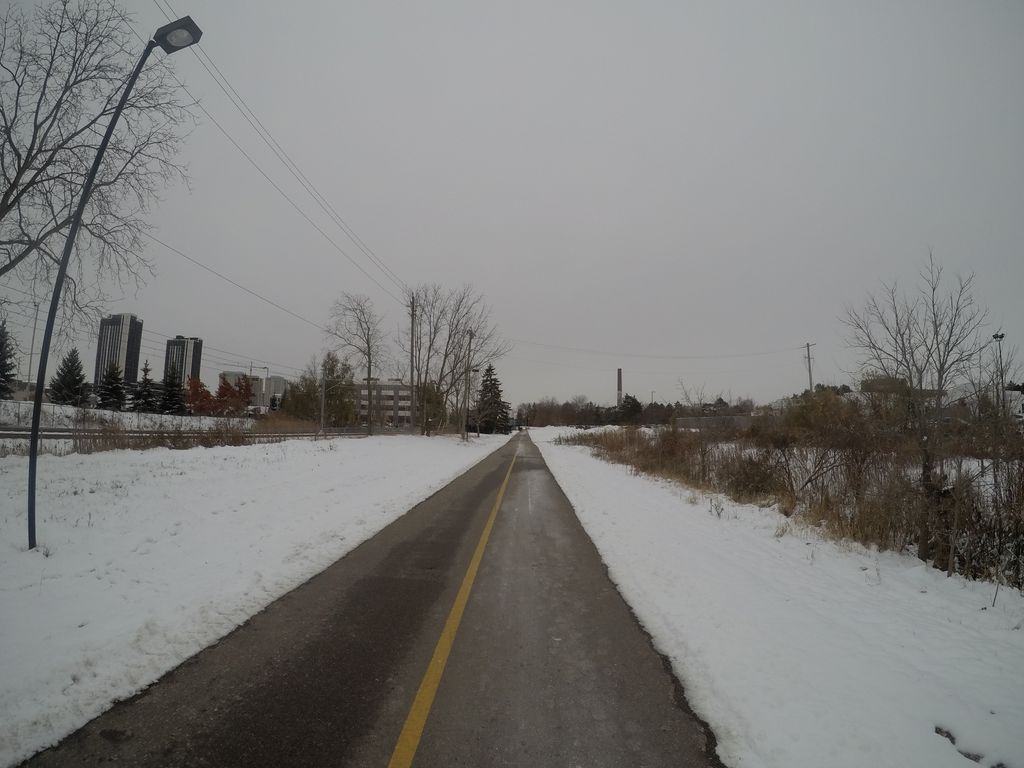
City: kitchener-waterloo